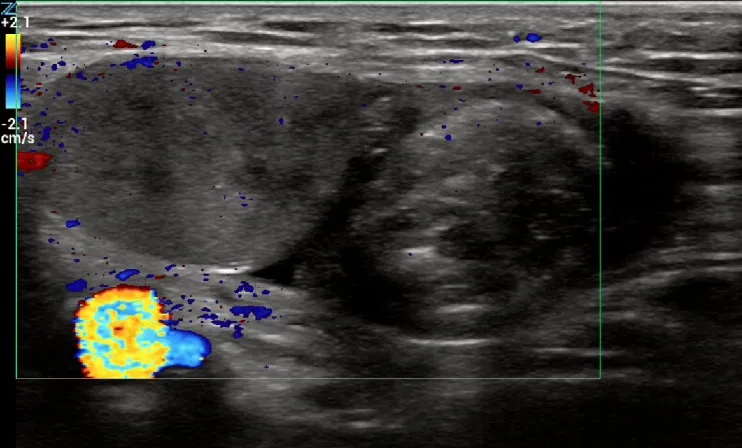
Color Doppler image with linear transducer. The Doppler gate is placed over a blood vessel and shows peaked, high amplitude flow.
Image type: radiology (ultrasound)